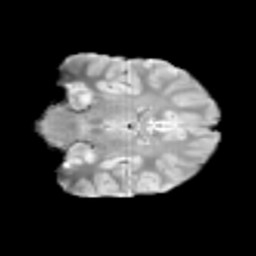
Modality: T2w
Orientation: coronal
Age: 12
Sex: male
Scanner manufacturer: siemens
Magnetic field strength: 3 T
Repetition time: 3.8 s
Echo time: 0.07 s